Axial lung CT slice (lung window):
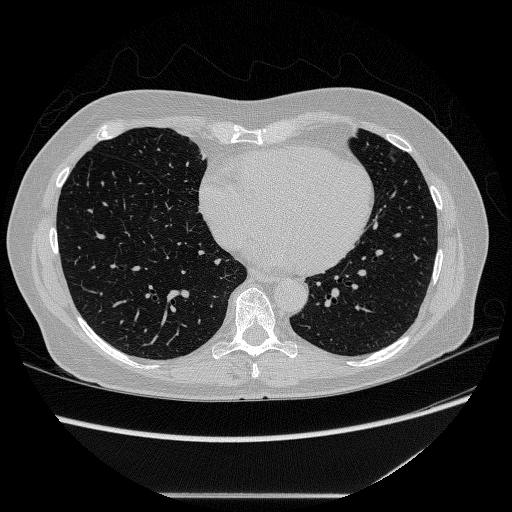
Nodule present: no